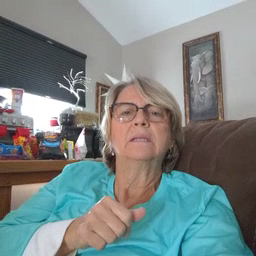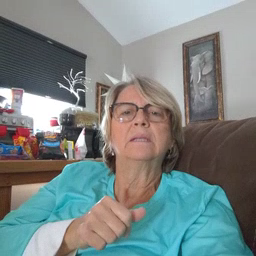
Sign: nuts